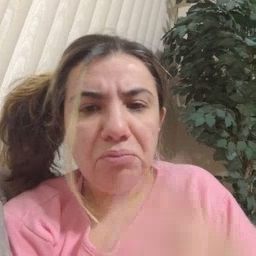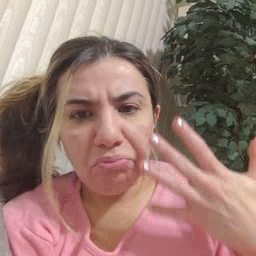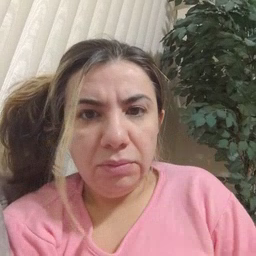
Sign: sad